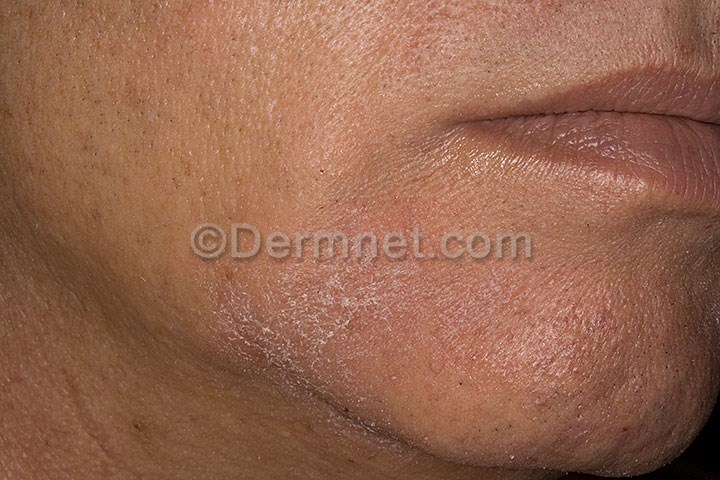
Disease: Psoriasis pictures Lichen Planus and related diseases